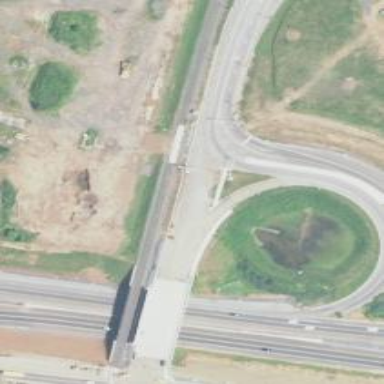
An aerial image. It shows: Trunk link highway.